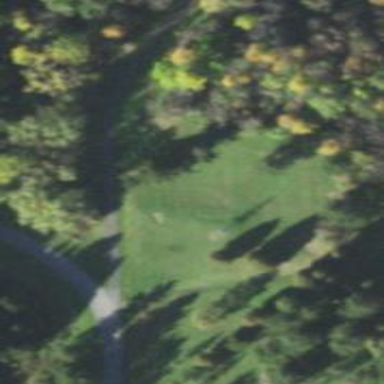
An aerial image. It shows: Disc golf tee area.